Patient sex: F
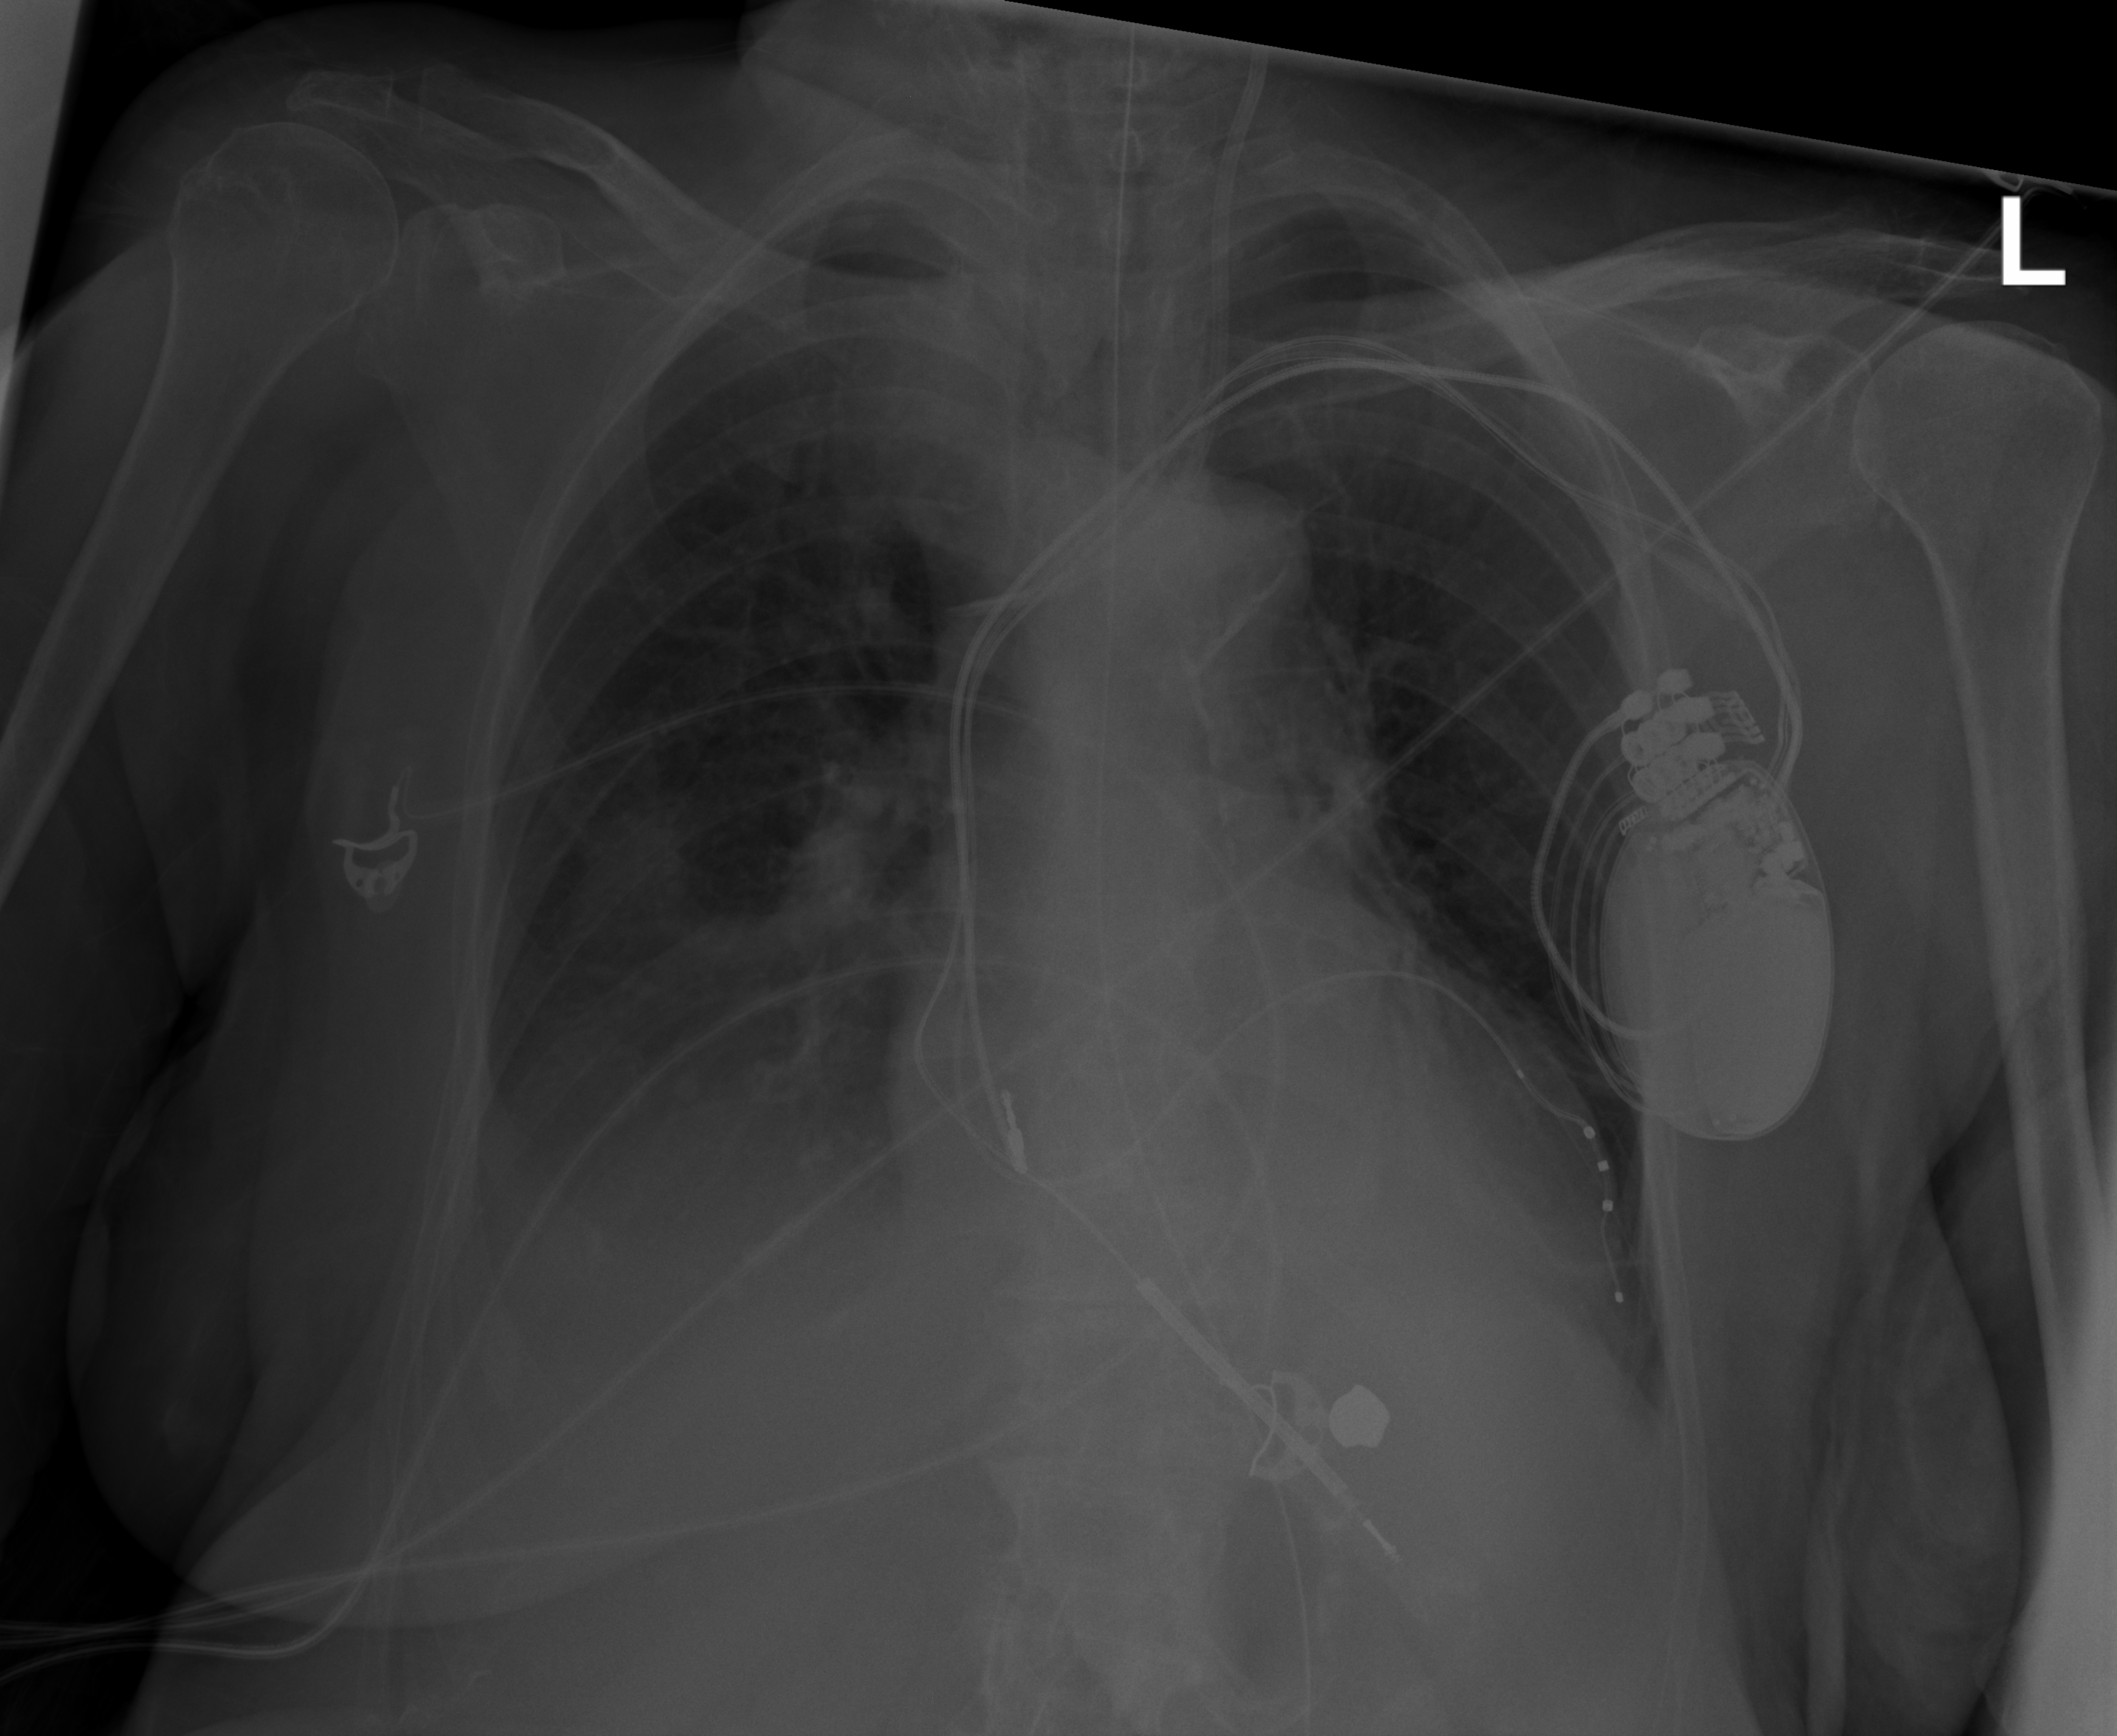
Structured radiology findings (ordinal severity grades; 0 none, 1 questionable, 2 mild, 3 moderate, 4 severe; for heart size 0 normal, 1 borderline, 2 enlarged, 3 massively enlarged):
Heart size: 0
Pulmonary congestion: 0
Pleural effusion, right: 2
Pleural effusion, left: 0
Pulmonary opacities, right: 2
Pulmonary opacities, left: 2
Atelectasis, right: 2
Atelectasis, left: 2